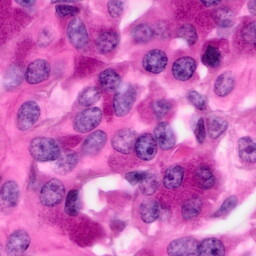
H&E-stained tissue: Pancreatic